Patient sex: F
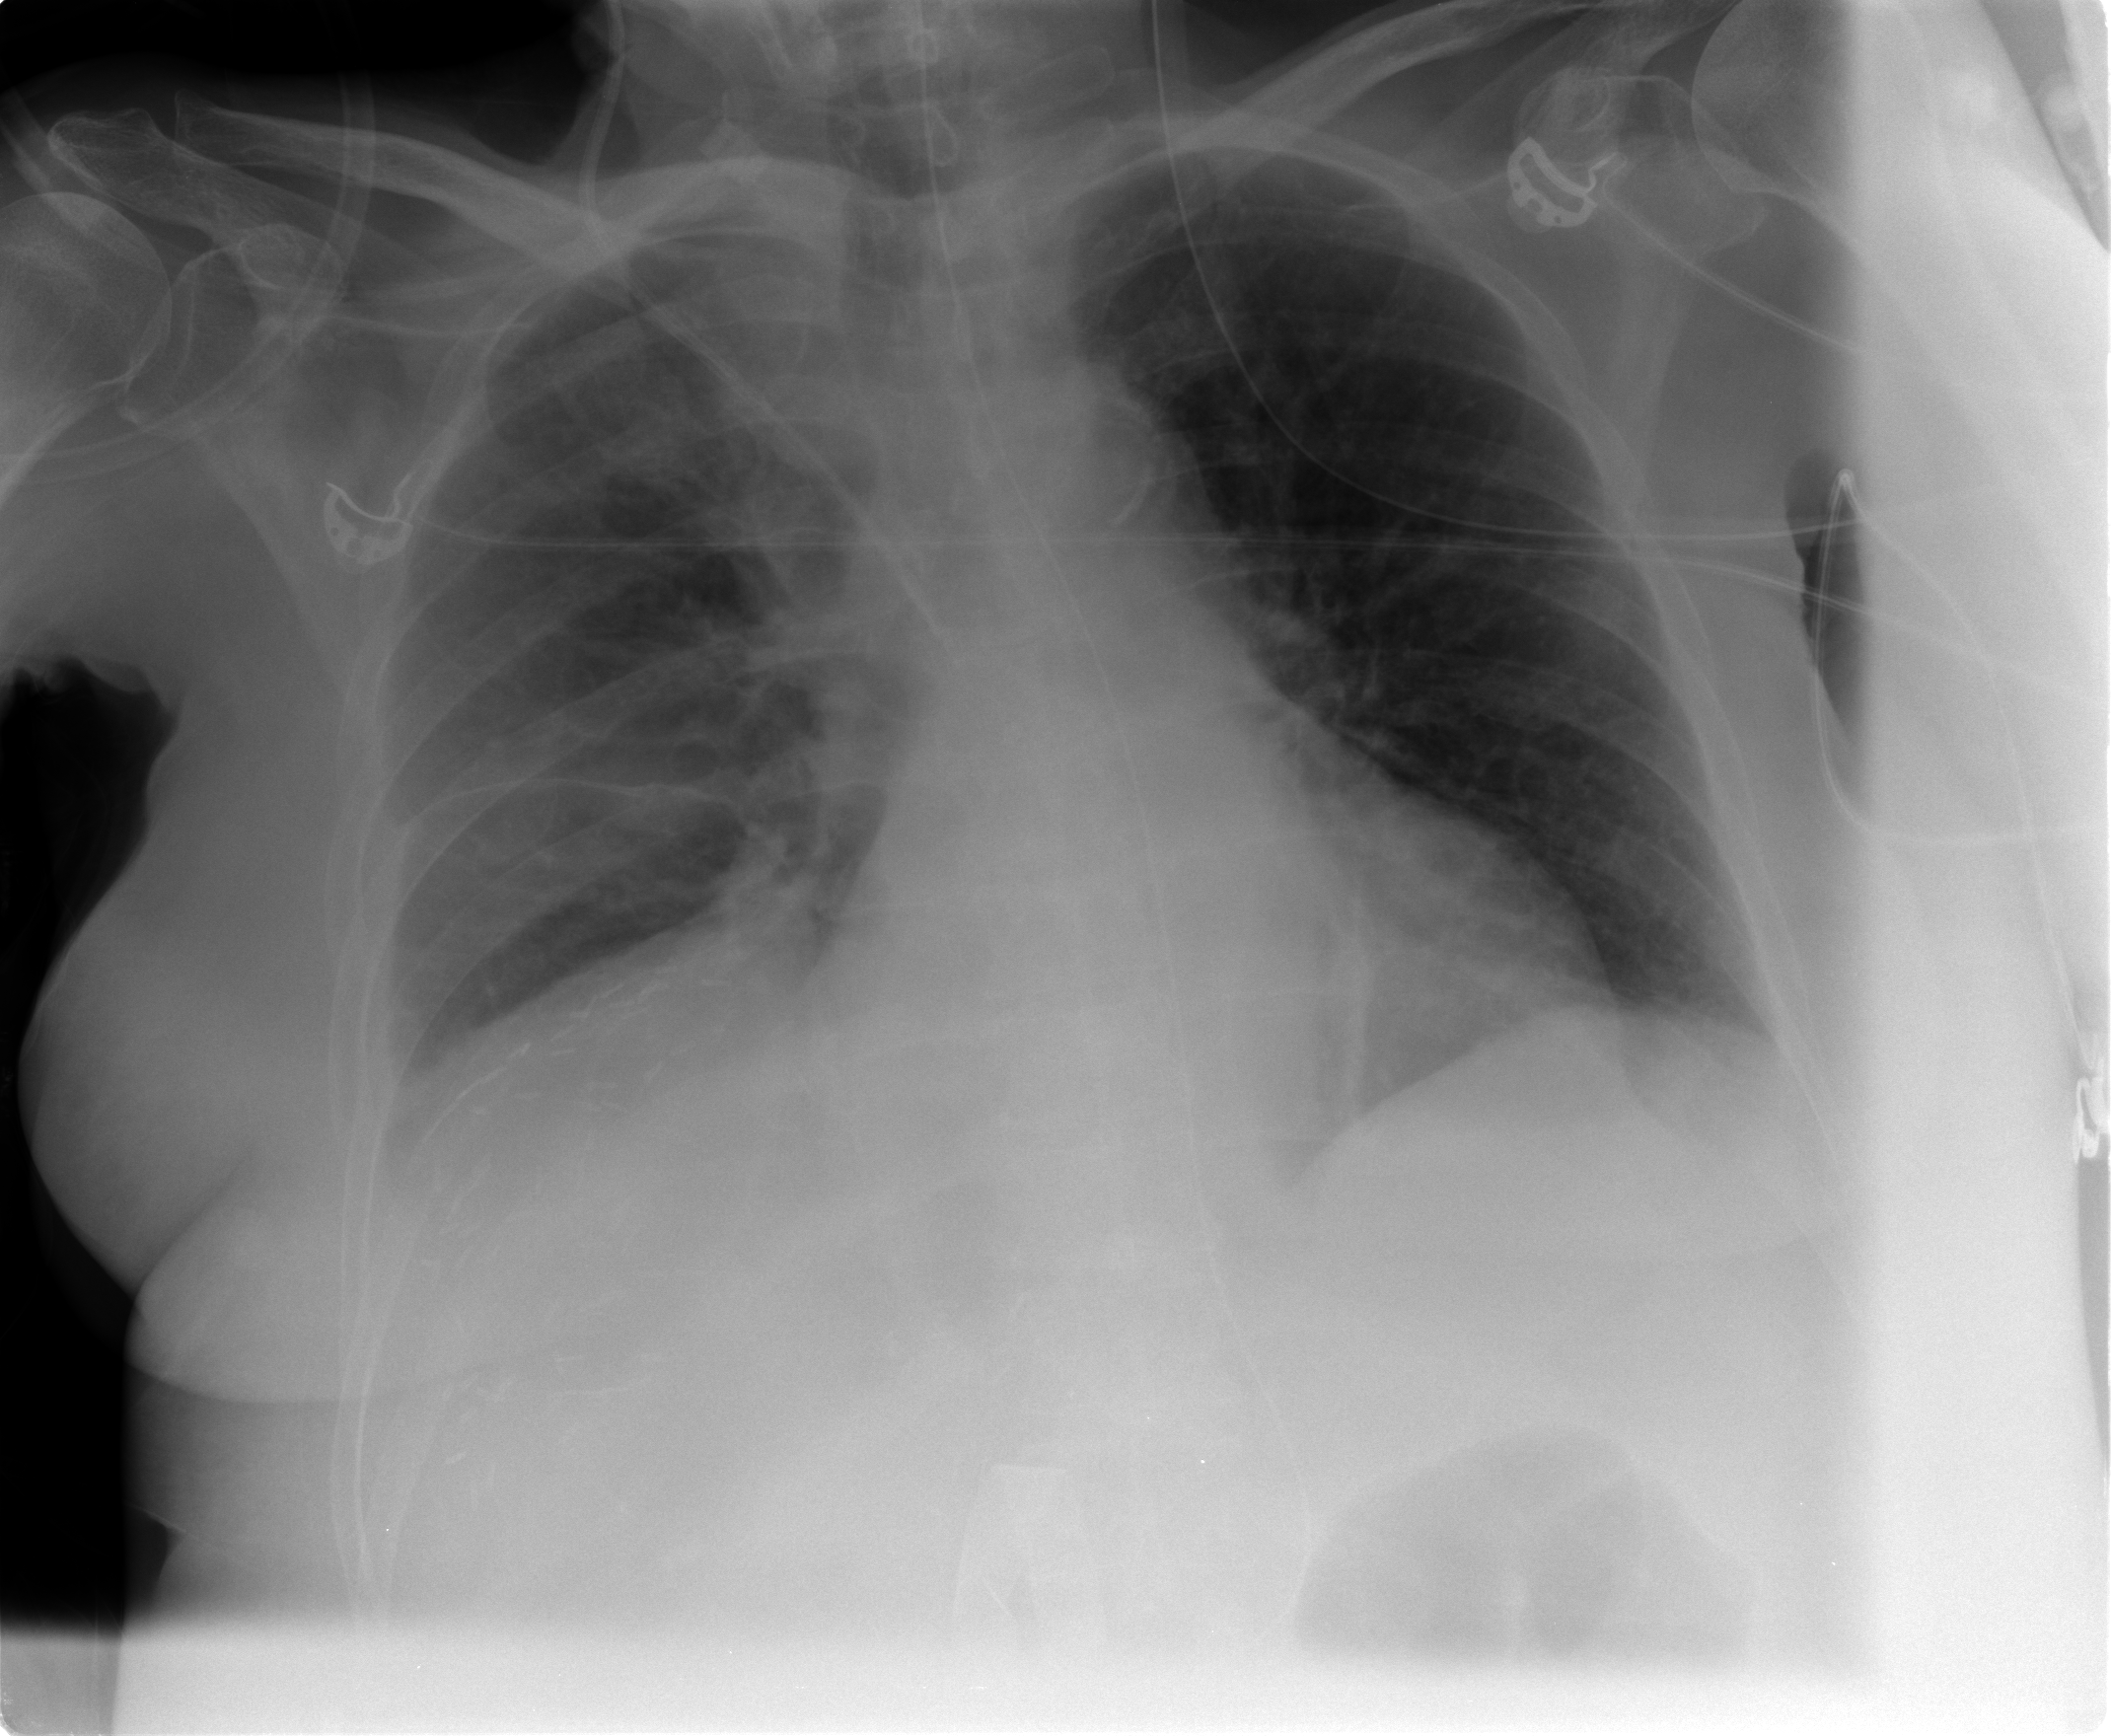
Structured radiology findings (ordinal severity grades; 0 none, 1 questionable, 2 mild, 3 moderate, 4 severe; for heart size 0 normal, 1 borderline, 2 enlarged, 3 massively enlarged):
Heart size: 2
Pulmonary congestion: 0
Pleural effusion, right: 2
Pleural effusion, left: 0
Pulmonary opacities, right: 0
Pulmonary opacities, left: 0
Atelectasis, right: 2
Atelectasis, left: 2